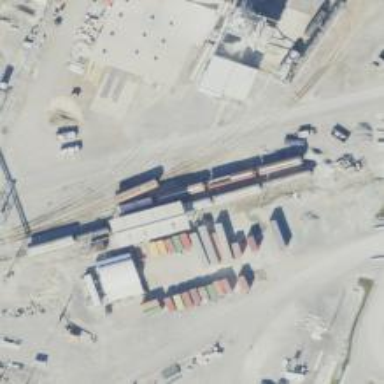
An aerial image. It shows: Rail spur service.